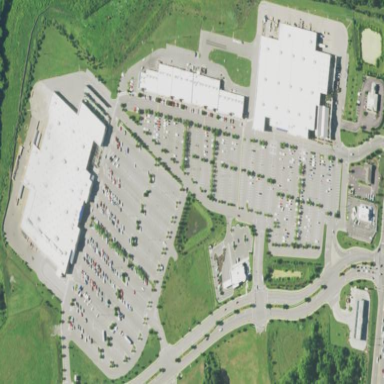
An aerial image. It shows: Retail area.